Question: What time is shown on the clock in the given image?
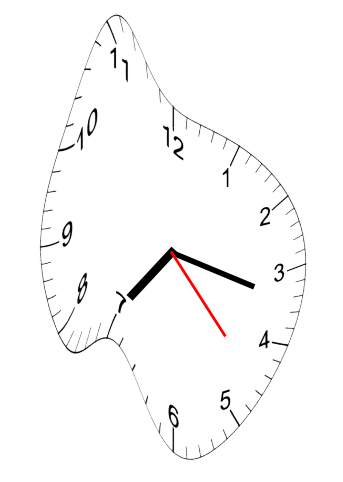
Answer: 07:17:23